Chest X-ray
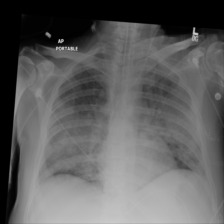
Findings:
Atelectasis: negative
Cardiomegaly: negative
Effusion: negative
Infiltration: positive
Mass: negative
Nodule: negative
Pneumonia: negative
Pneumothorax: negative
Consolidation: negative
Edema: negative
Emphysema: negative
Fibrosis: negative
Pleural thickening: negative
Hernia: negative